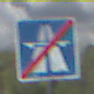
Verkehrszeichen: EndeAutbahn
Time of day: Midday
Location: Outdoor (Nature)
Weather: PartlyCloudy
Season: Autumn
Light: Natural